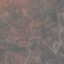
Land use / land cover class: HerbaceousVegetation